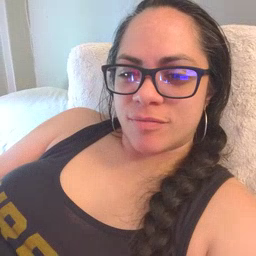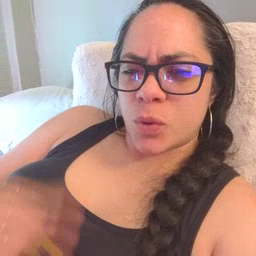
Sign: frenchfries